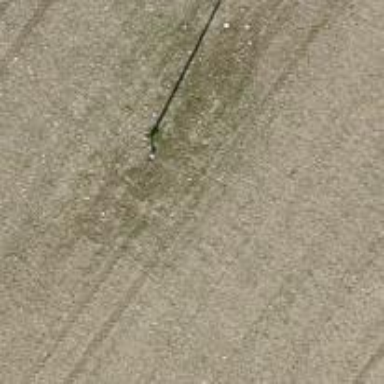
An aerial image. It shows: Power pole.